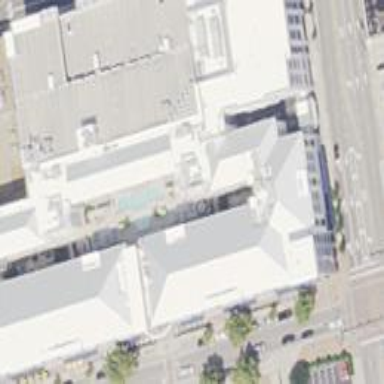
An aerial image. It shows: Commercial building.